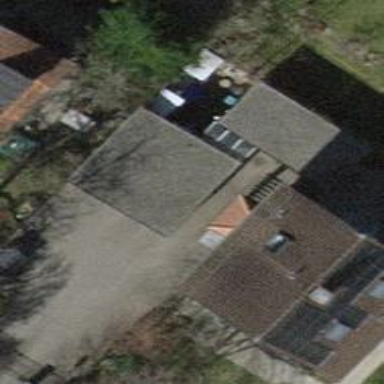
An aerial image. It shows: Detached building.